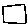
Label: square